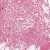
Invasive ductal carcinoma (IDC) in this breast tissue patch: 0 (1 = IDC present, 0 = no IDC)